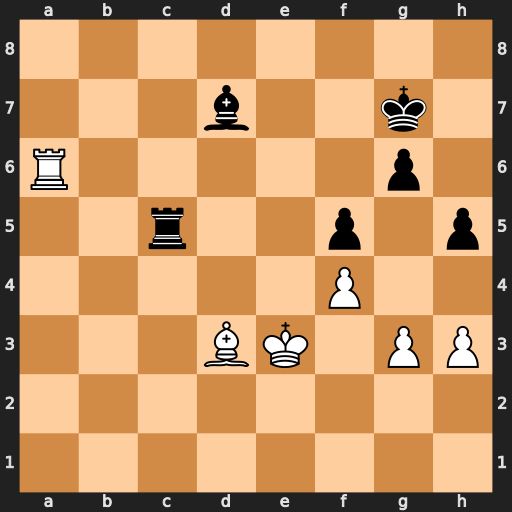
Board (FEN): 8/3b2k1/R5p1/2r2p1p/5P2/3BK1PP/8/8
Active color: w
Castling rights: -
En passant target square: -
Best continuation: Ra7 Rd5 Bc4 Rd6 Bb5